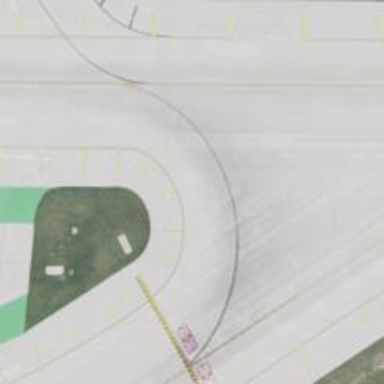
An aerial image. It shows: Image of taxiway at airport.